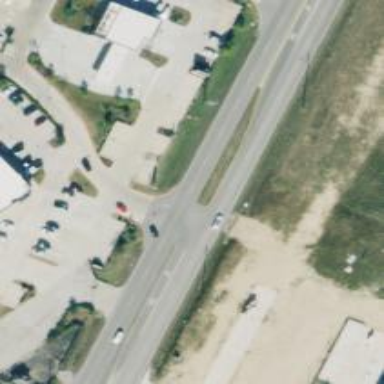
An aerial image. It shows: Primary highway.